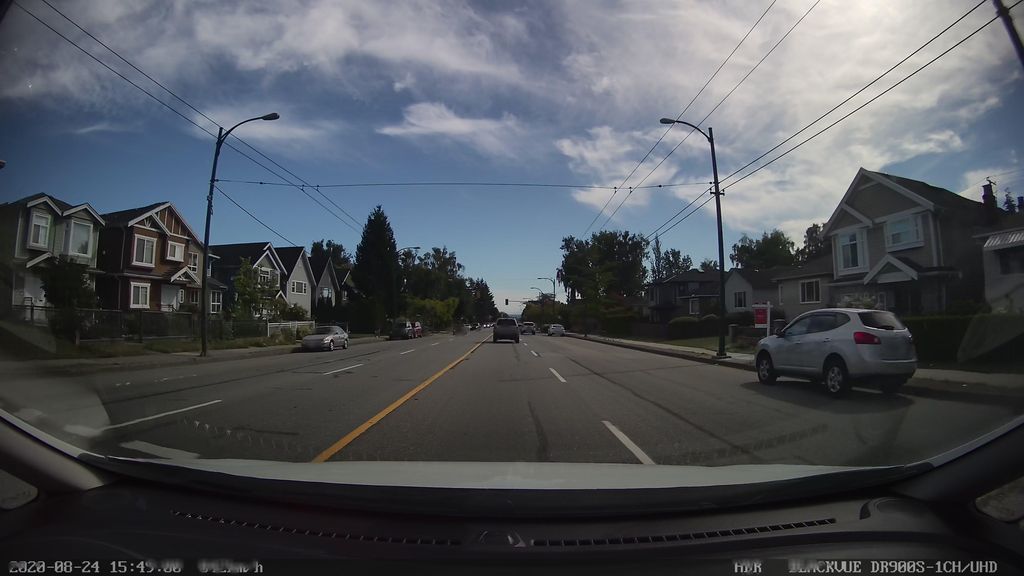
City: vancouver